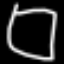
Label: square